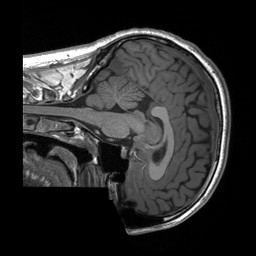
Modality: T1w
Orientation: sagittal
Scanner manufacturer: siemens
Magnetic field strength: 3 T
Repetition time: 2.3 s
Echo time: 0.00207 s